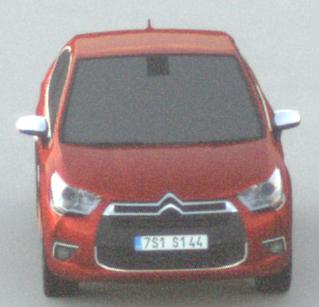
Make: Citroen
Model: DS 4 VTi 120
Detailed model: DS 4
Model produced from: 2011/05
Model produced until: 2015/01
Doors: 5
Color: red
Road condition: dry road
Daytime: sunrise or sunset
Contrast: low contrast